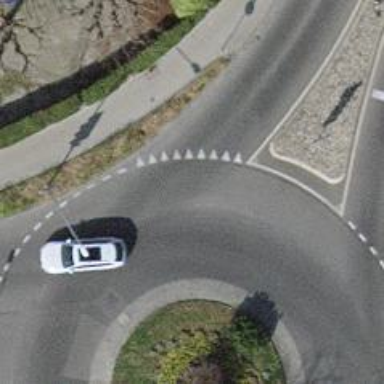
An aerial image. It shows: Primary highway with asphalt surface leading to roundabout. There are separate sidewalks along the road.